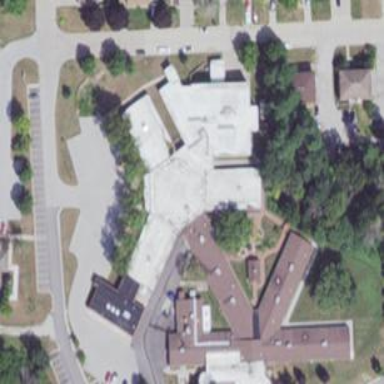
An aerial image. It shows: Nursing home.